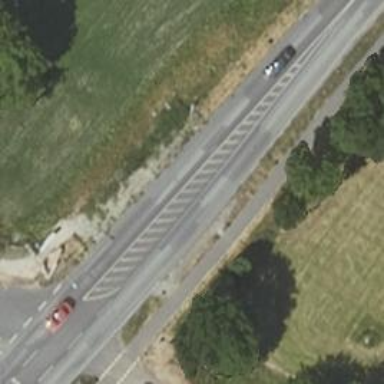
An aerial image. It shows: Asphalt road classified as primary highway.